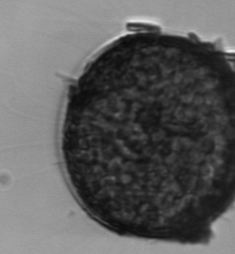
Label: Thalassiosira